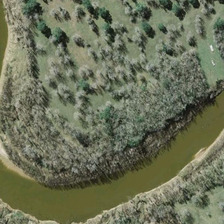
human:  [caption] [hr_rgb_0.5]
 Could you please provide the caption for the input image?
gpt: many trees are in two sides of a curved green river .

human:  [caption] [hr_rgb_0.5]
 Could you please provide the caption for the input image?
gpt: many trees are in two sides of a curved green river .

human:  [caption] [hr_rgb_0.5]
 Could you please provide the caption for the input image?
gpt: many trees are in two sides of a curved green river .

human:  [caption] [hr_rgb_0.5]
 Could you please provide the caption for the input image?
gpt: many trees are in two sides of a curved green river .

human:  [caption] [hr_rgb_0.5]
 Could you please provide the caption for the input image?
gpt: many trees are in two sides of a curved green river .